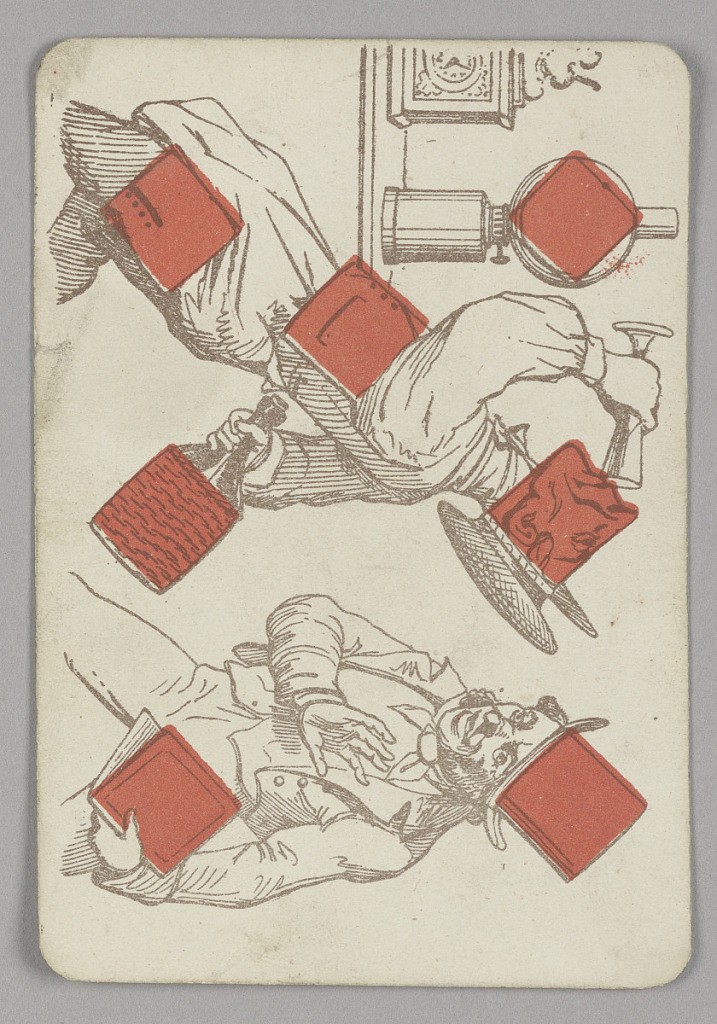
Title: Seven of Diamonds
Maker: E. Le Tellier, French, active late 19th century
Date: late 19th century
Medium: Lithograph on paper
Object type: Playing card
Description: Seven of Diamonds playing card from a pack of transformation playing cards. Vertically, a figural scene shown in outline. Two men drinking alcohol in an interior, possibly a pub. At top, a man wearing a flat hat holds a bottle of liquor behind his back while drinking from a tall glass. A lamp and clock on a table beside him. At bottom, a man wearing a waistcoat and top hat holds a book. Red diamonds integrated into the scene.